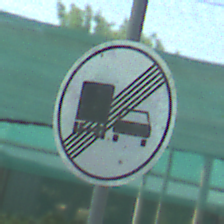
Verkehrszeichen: EndeUeberholverbotKraftfahrzeuge
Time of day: MorningAfternoon
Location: Roofed (Special)
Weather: PartlyCloudy
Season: NotSpecified
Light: Natural